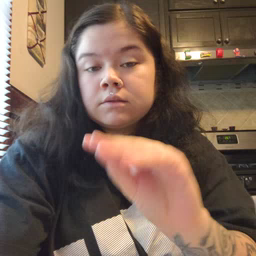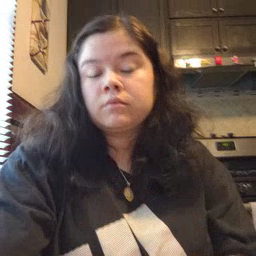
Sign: fish